Breast ultrasound image
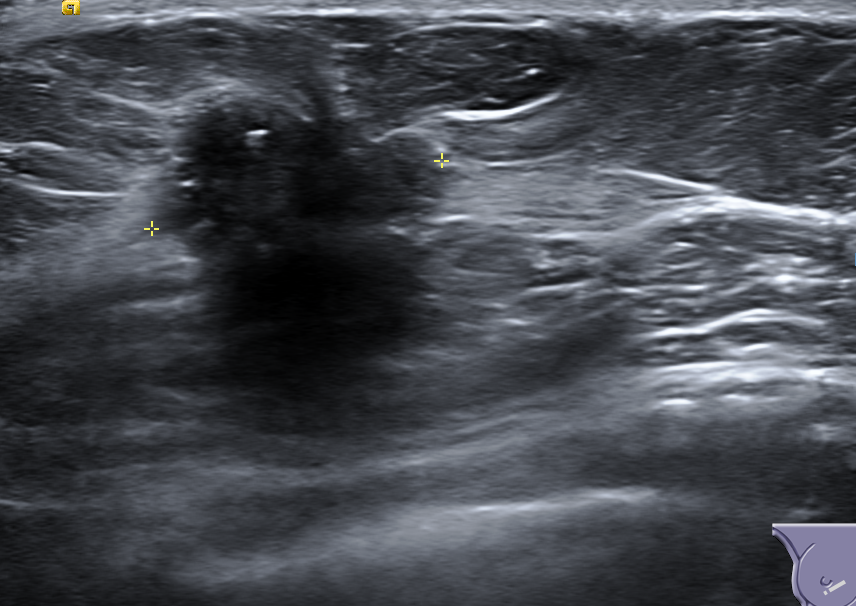
Diagnosis: malignant